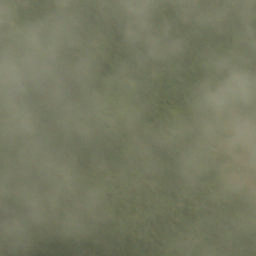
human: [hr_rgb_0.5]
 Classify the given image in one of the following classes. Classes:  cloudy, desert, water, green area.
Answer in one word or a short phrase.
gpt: cloudy